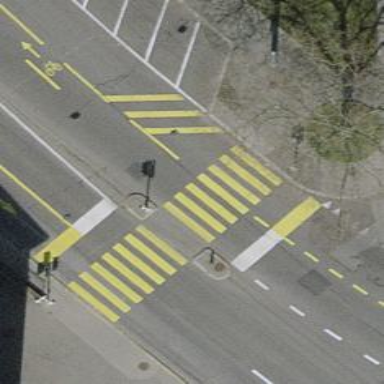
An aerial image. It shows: Road crossing with traffic signals.